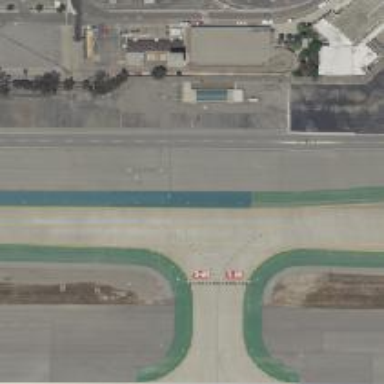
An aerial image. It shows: View of taxiway at the airport.